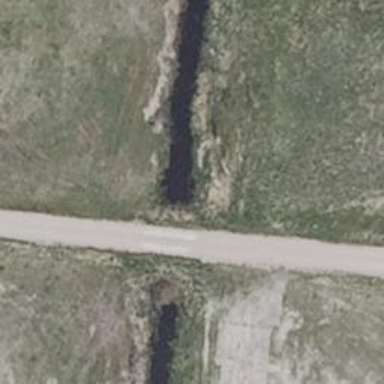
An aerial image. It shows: Culvert tunnel.